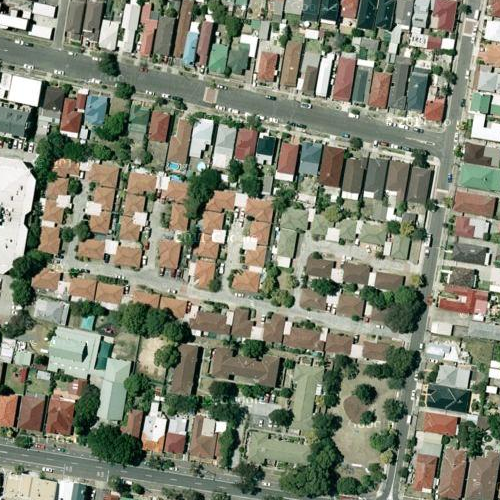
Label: sydney